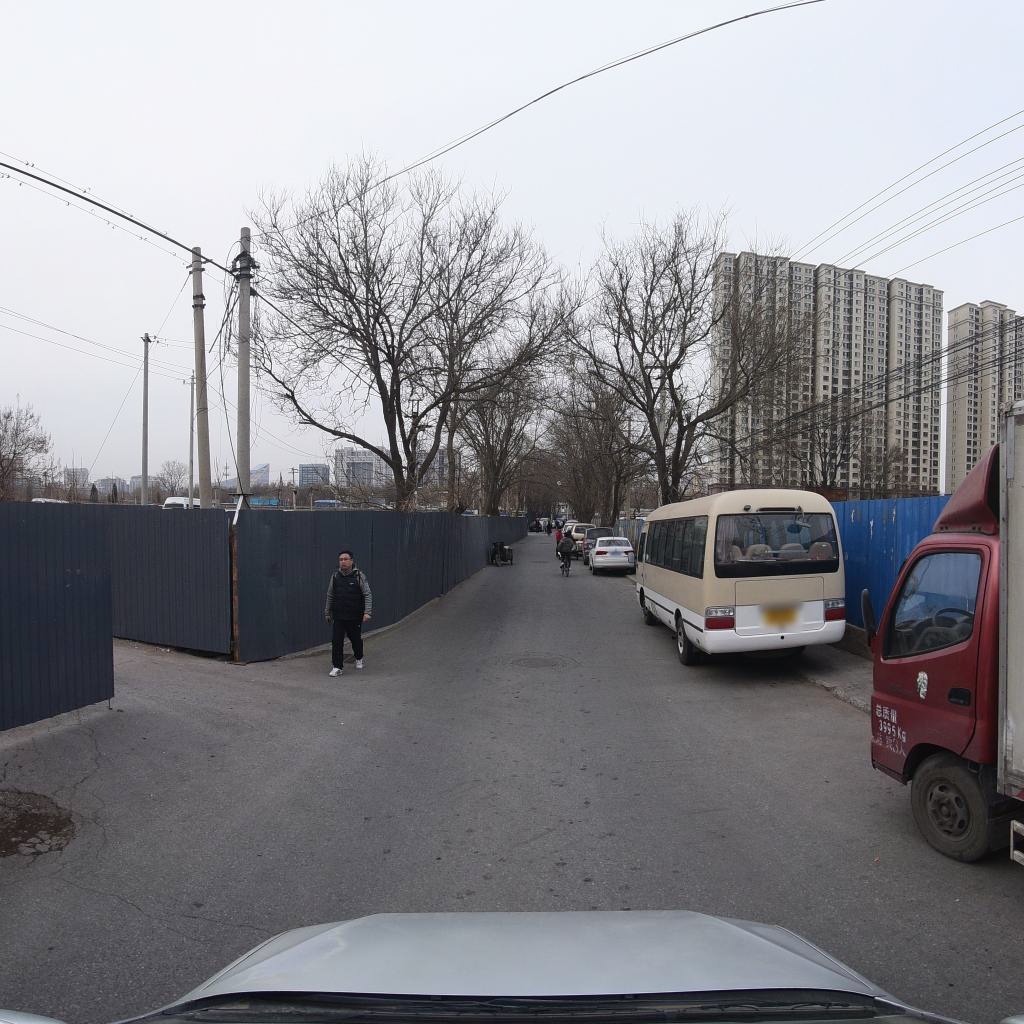
Region: Fengtai
Road damage annotations: manhole cover, pothole, alligator crack